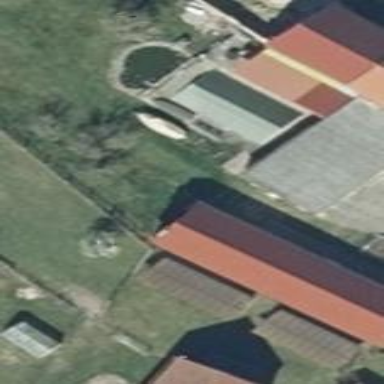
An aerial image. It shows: Building with gabled roof. The roof is oriented along the building and painted red.